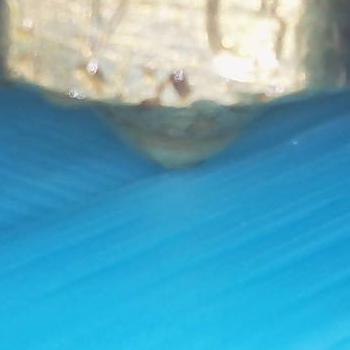
Flow rate: 133%